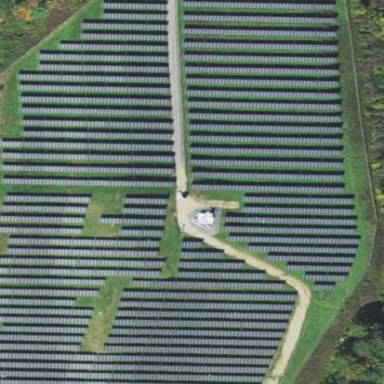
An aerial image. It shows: Solar power plant with photovoltaic technology surrounded by fence.